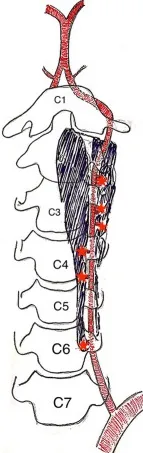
The imaging findings of the patient. (C, D) The coronal and sagittal view of CT angiography showing a complicated AVF at the level of C2-C6.
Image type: radiology (ct)